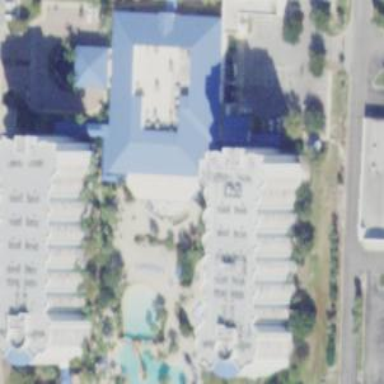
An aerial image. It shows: Hotel building.